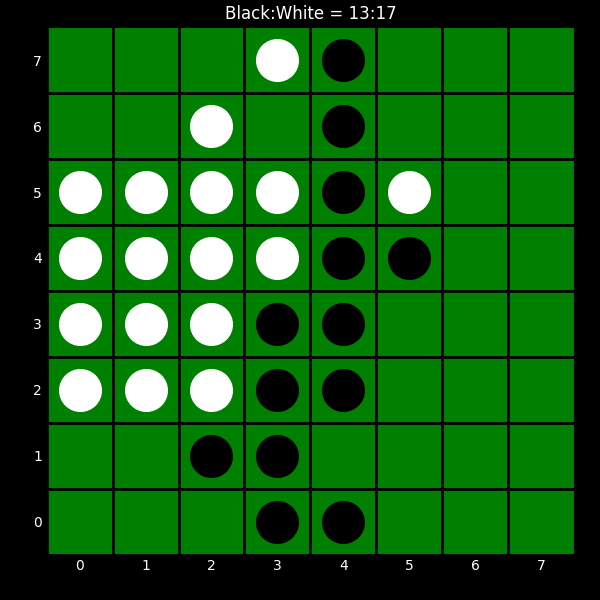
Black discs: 13
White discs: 17